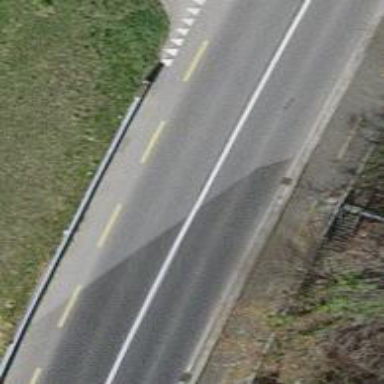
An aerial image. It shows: Primary highway bridge with designated cycle lane.